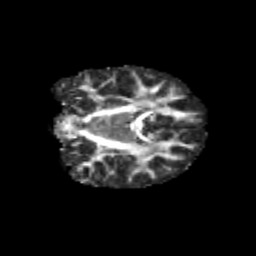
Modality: FA
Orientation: coronal
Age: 11
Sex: female
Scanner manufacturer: siemens
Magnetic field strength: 3 T
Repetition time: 3.8 s
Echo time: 0.07 s